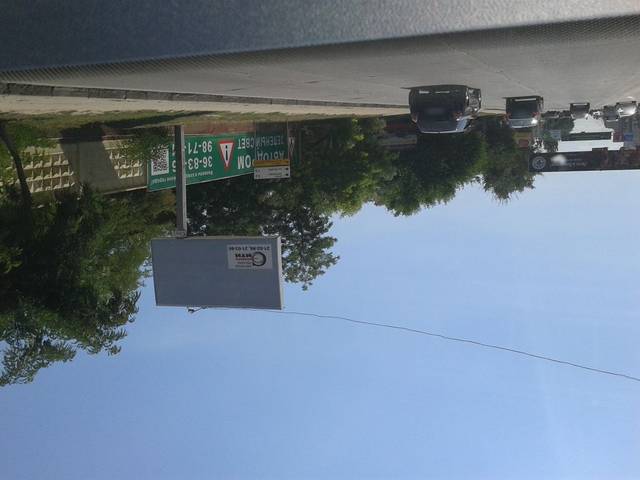
Region: Russia
Coordinates: 48.73, 44.523